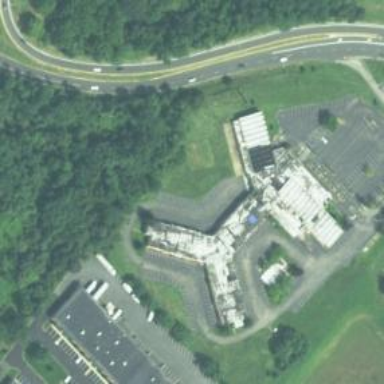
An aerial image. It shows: Nursing home building.